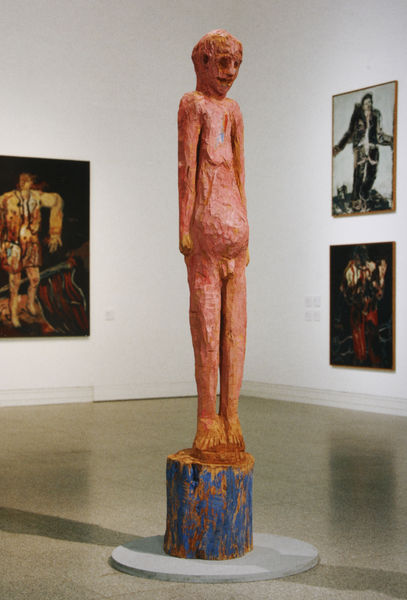
Titel: Der rote Mann
Künstler: Georg Baselitz
Standort: Schweiz
Institution: Privatsammlung
Schlagwörter: akt, blau, gemälde, mann, nackt, schatten, grob, holz, orange, weiss, rot, expressionismus, wand, arme, gesicht, mensch, sockel, hände, stamm, figur, stehend, schultern, kreis, skulptur, statue, ton, lächeln, füße, bilder, hart, abstrakt, steif, gerade, bildhauerei, bronze, hängende arme, plastik, platte, geschlecht, zehen, striche, bemalt, foto, fotografie, lachen, penis, ausstellung, museum, gegenständlich, mager, hamburg, statur, giacometti, baselitz, fußleiste, dubuffet, grundplatte, balkenhol, balkenol, hochstand, immendorf, kettensäge, lüpertz, stefan balkenhol